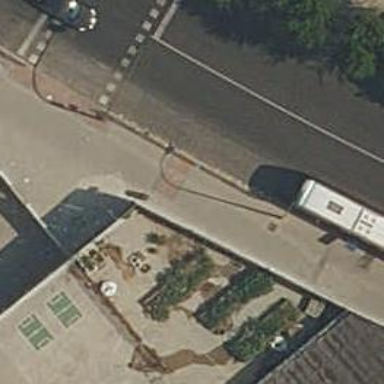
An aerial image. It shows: Bicycle parking area with stands available.